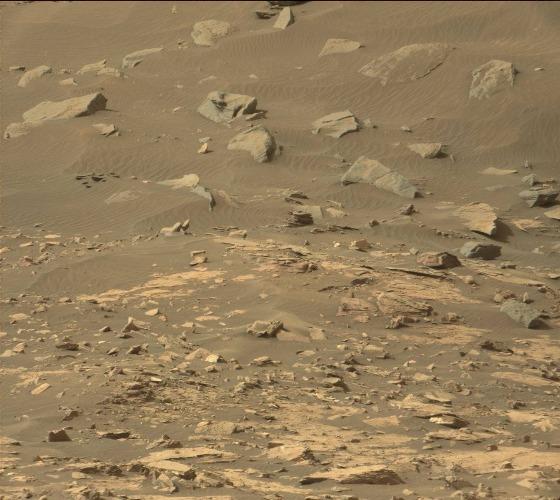
Terrain classes present: Bedrock, Gravel / Sand / Soil, Rock, Shadow